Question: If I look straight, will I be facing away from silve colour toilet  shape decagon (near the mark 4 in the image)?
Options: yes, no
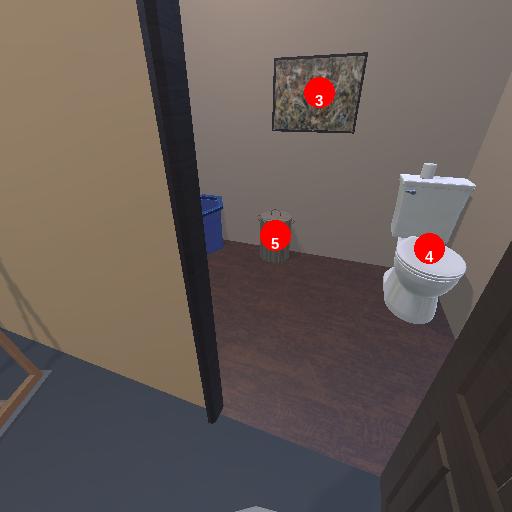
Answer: yes